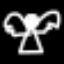
Label: angel